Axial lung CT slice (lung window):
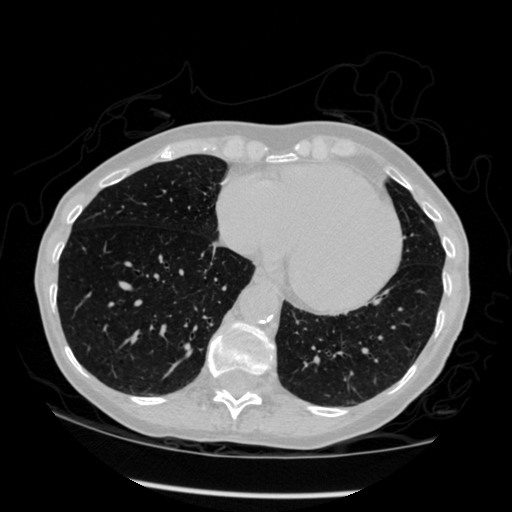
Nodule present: no